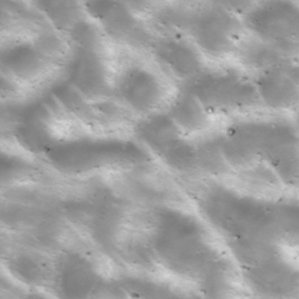
Label: non_frost